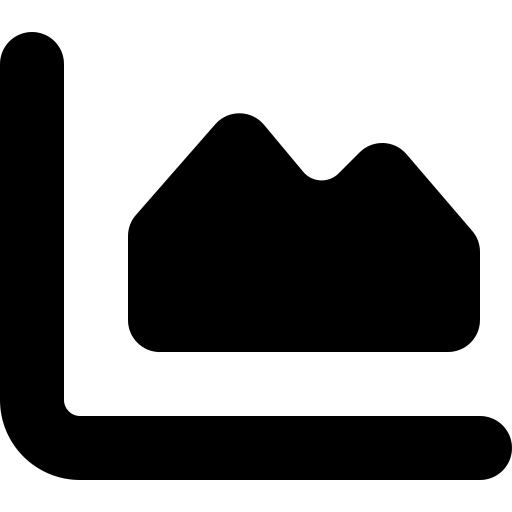
Tags: icon, FontAwesome, fa-icon, solid, chart, area